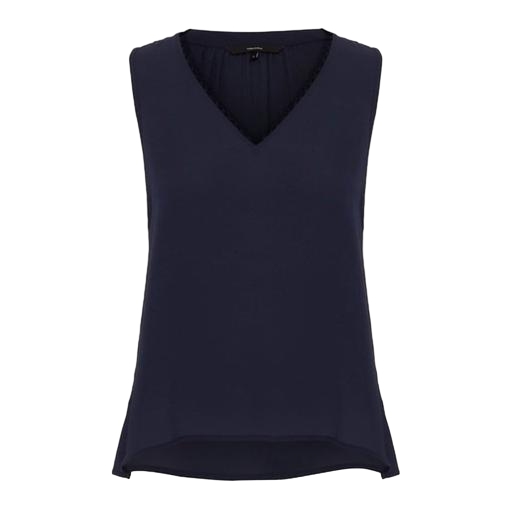
blue v-neck shell top, blue fringe-trimmed sleeveless cady top, sleeveless plunge neck top, white background